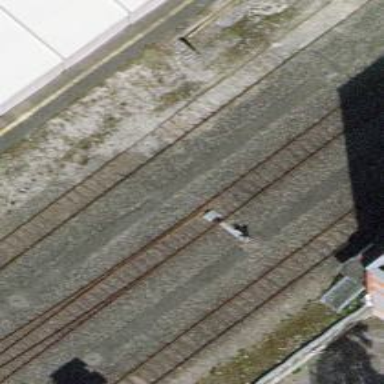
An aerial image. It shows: Railway switch.